Question: How do I use Luke to analyze my Hibernate Search query DSL?
I have the following Hibernate Search query DSL:
'''
QueryBuilder qb = fullTextSession.getSearchFactory().buildQueryBuilder().forEntity(User.class).get();
qb.bool().should(qb.keyword().onField("name").matching(searchQuery).createQuery())
.should(qb.keyword().fuzzy().withPrefixLength(1).onField("description").matching(searchQuery).createQuery());
'''
What's the easiest way to transform this into Lucene query so I can analyze the query using Luke:

I also have other more complex Hibernate queries that I would want to analyze using Luke.
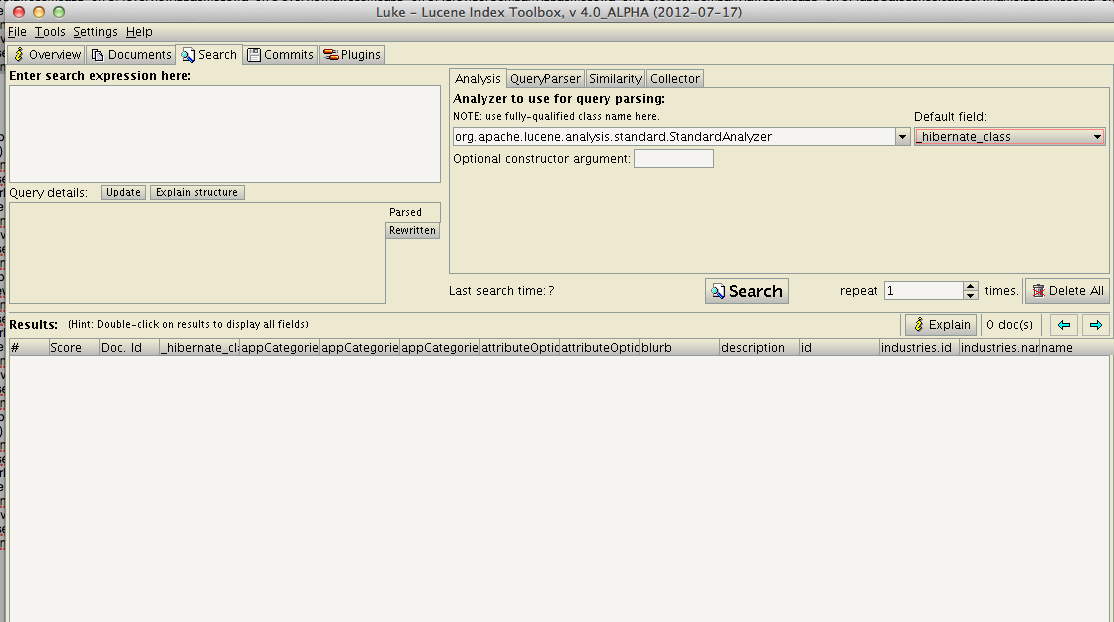
Answer: Have you tried calling 'toString' on the created Lucene query? This should give you are pretty good starting point for the query you need to generate in Luke.